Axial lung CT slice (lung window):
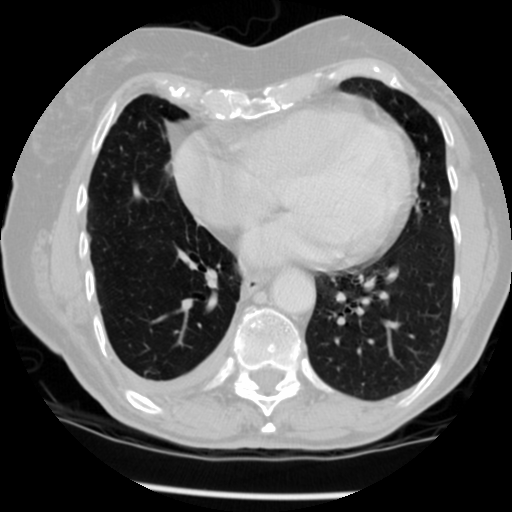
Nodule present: no